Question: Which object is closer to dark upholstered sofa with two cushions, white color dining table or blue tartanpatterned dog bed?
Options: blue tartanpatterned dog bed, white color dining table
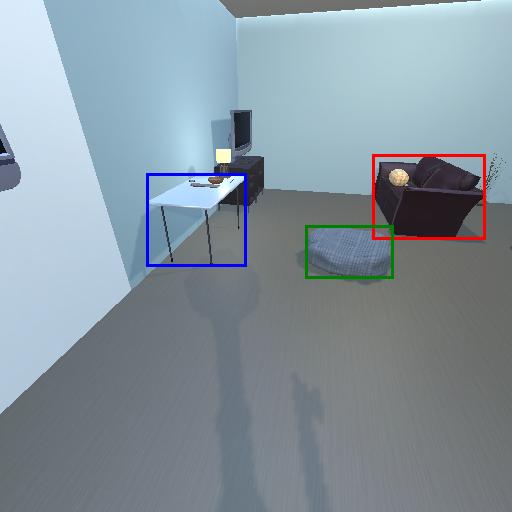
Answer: blue tartanpatterned dog bed